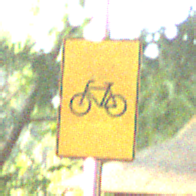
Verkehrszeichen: RadverkehrOhnePfeilsymbol
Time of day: SunriseSunset
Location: Outdoor (Suburban)
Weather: Clear
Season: NotSpecified
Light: Natural